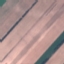
Land use / land cover: AnnualCrop